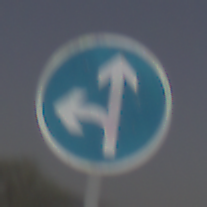
Verkehrszeichen: VorgeschriebeneFahrtrichtungGeradeausOderLinks
Umgebung: Outdoor, Nature
Tageszeit: Night
Wetter: Clear
Licht: Natural
Jahreszeit: NotSpecified
Kontrast: HighContrast